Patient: sex M, age 45
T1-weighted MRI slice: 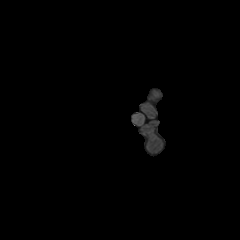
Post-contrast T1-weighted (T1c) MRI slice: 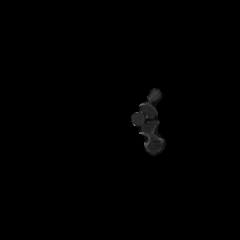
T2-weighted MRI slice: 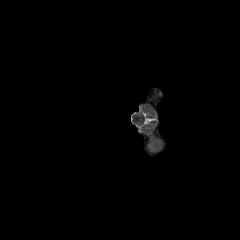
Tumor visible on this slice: no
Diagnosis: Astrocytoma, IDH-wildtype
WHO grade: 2